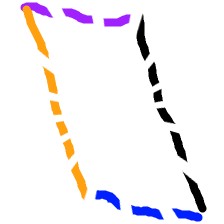
Shape: parallelogram